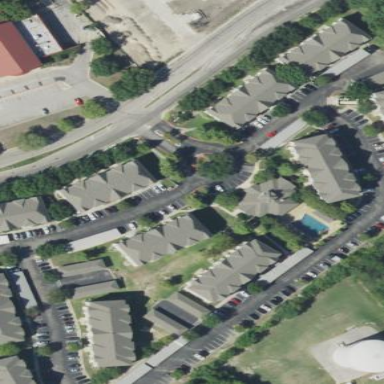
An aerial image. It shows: Residential area with apartments.